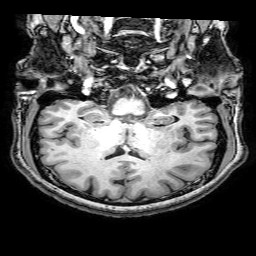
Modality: T1w
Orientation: sagittal
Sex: female
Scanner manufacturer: philips
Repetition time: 0.008172 s
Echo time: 0.00375 s